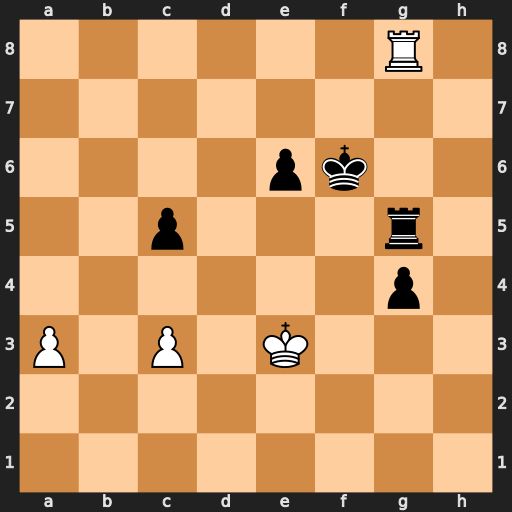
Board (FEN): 6R1/8/4pk2/2p3r1/6p1/P1P1K3/8/8
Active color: w
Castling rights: -
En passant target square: -
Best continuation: Rxg5 Kxg5 a4 g3 Kf3 Kh4 Kg2 e5 a5 e4 a6 e3 Kf3